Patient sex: M
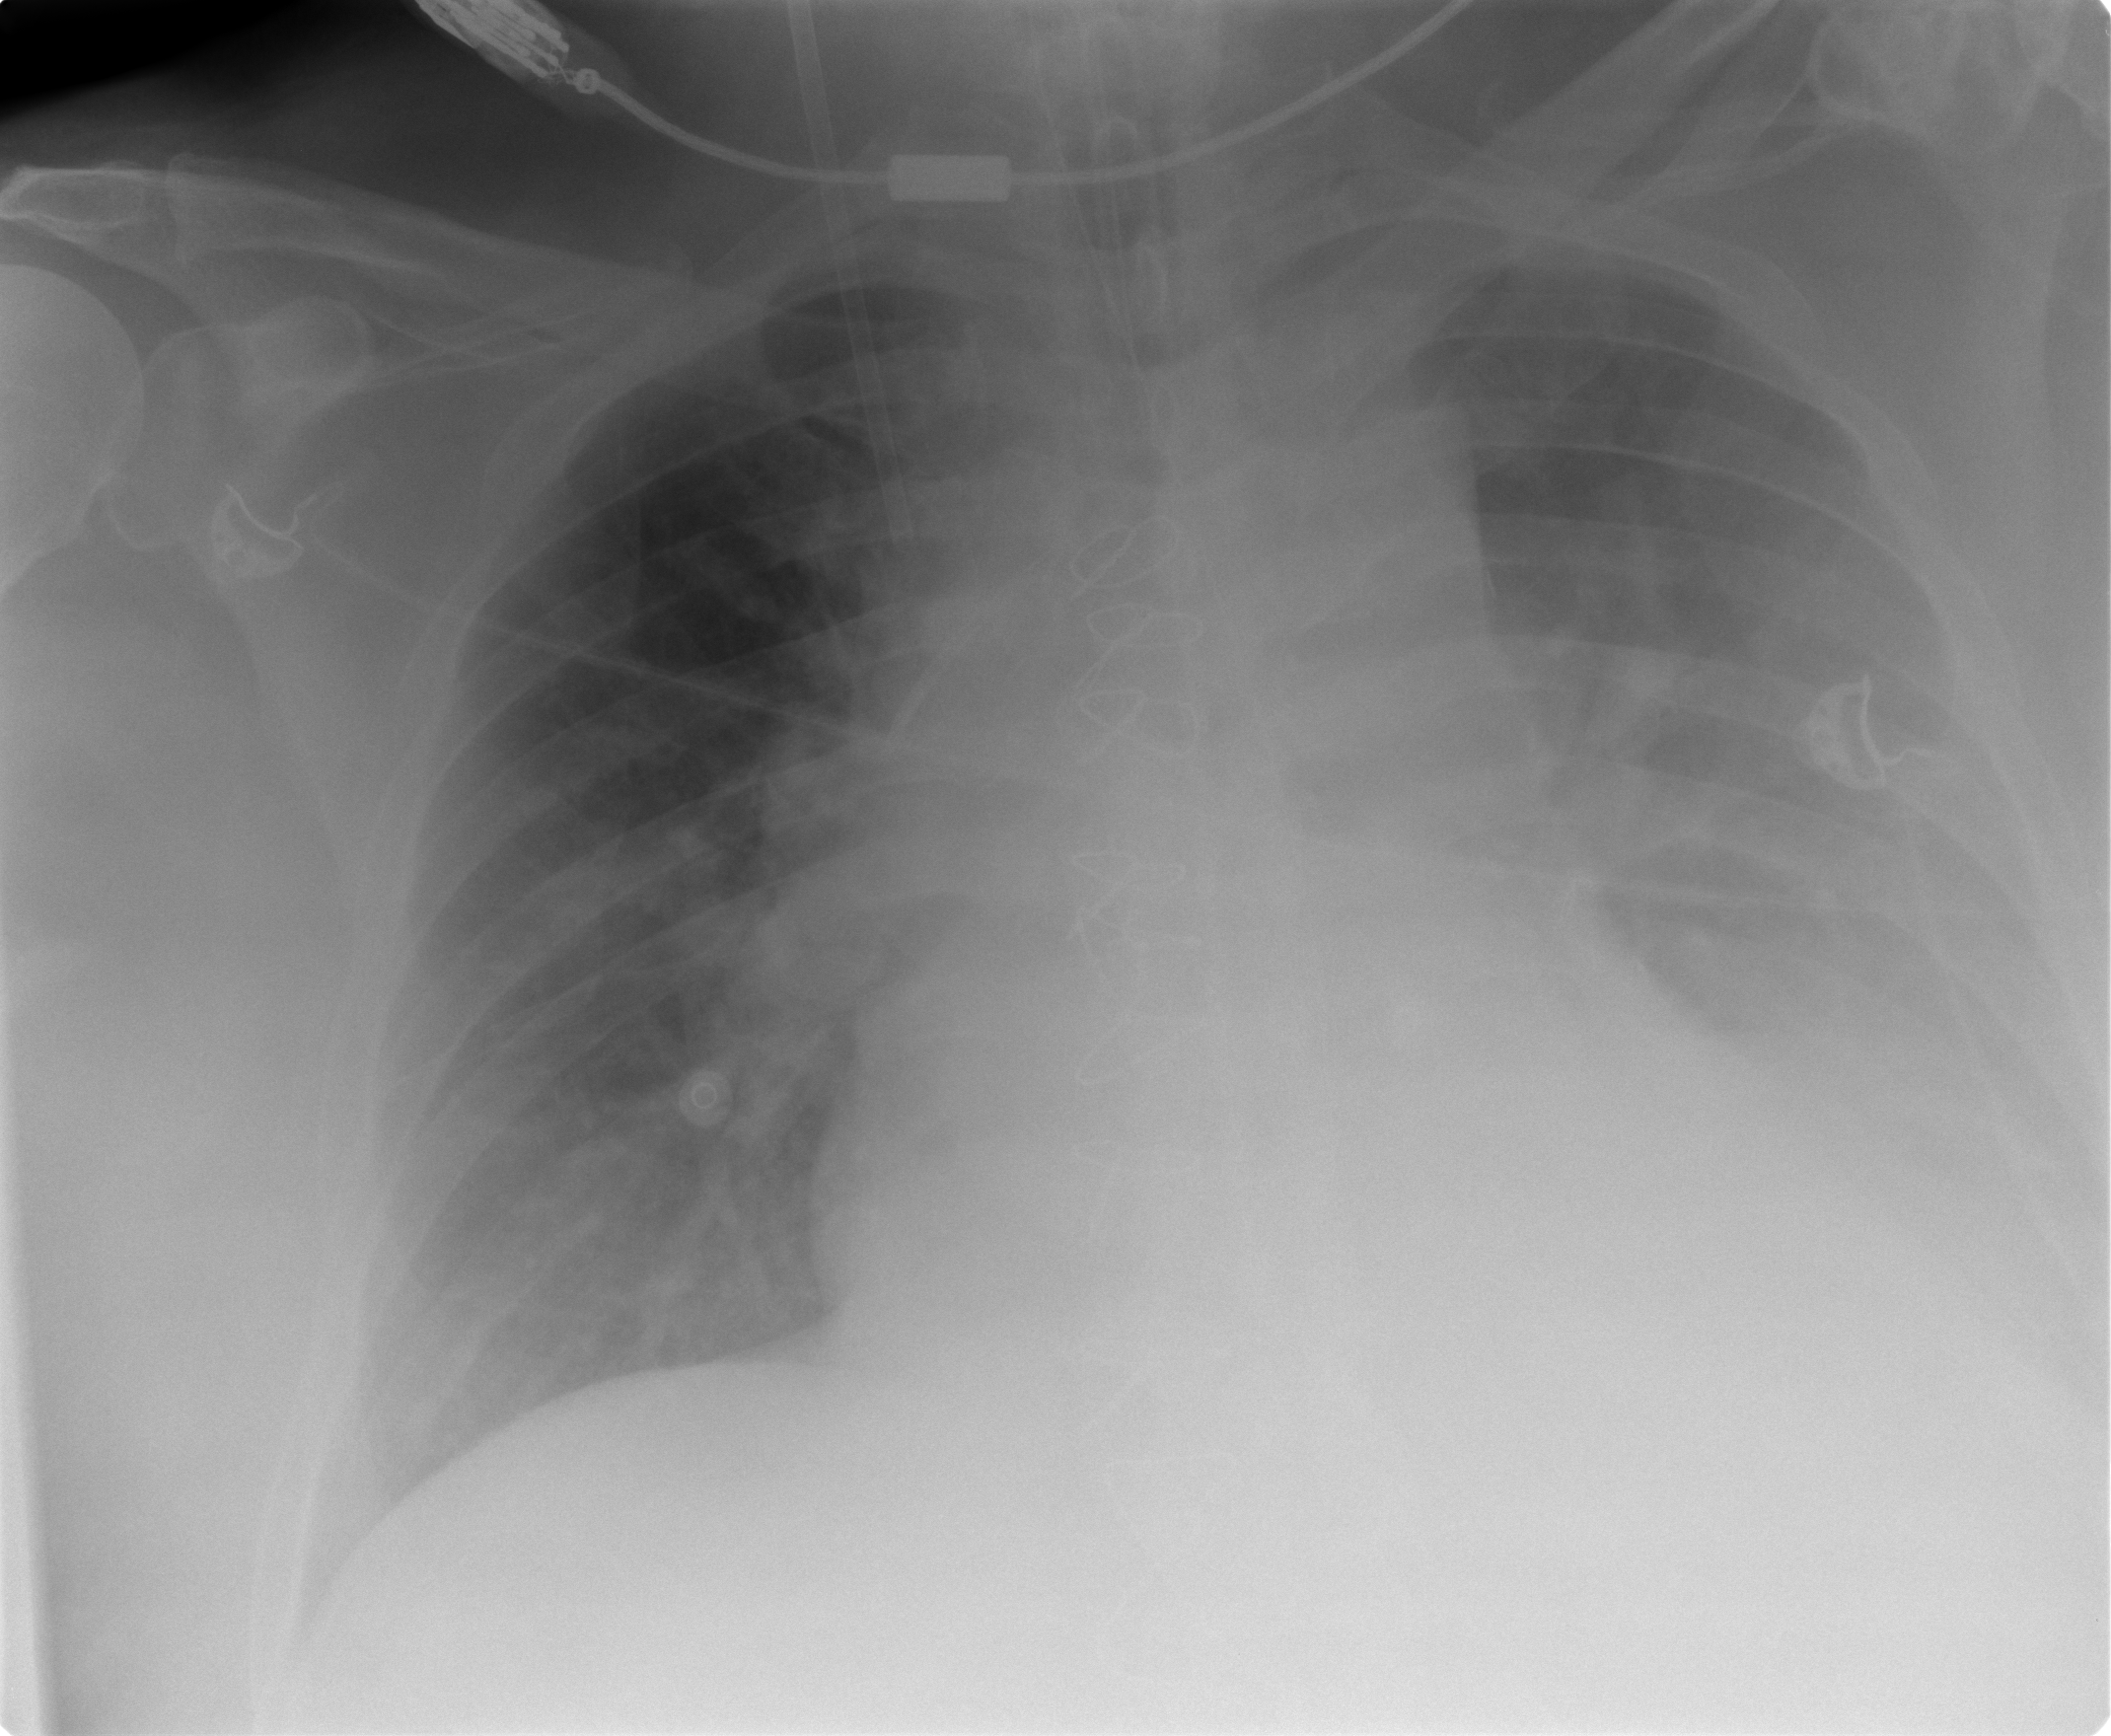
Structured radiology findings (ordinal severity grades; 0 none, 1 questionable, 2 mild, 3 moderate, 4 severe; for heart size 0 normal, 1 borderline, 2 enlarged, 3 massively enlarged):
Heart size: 2
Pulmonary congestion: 2
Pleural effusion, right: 0
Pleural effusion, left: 2
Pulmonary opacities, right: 0
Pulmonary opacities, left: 2
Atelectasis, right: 0
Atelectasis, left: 2